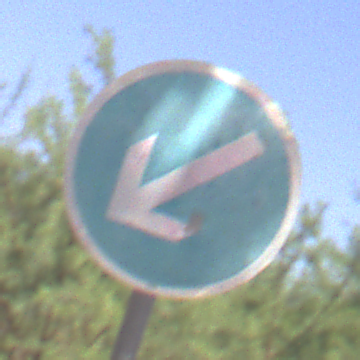
Verkehrszeichen: VorgeschriebeneVorbeifahrtLinks
Umgebung: Outdoor, RoadRail
Tageszeit: Midday
Wetter: Clear
Licht: Natural
Jahreszeit: NotSpecified
Kontrast: HighContrast